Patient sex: F
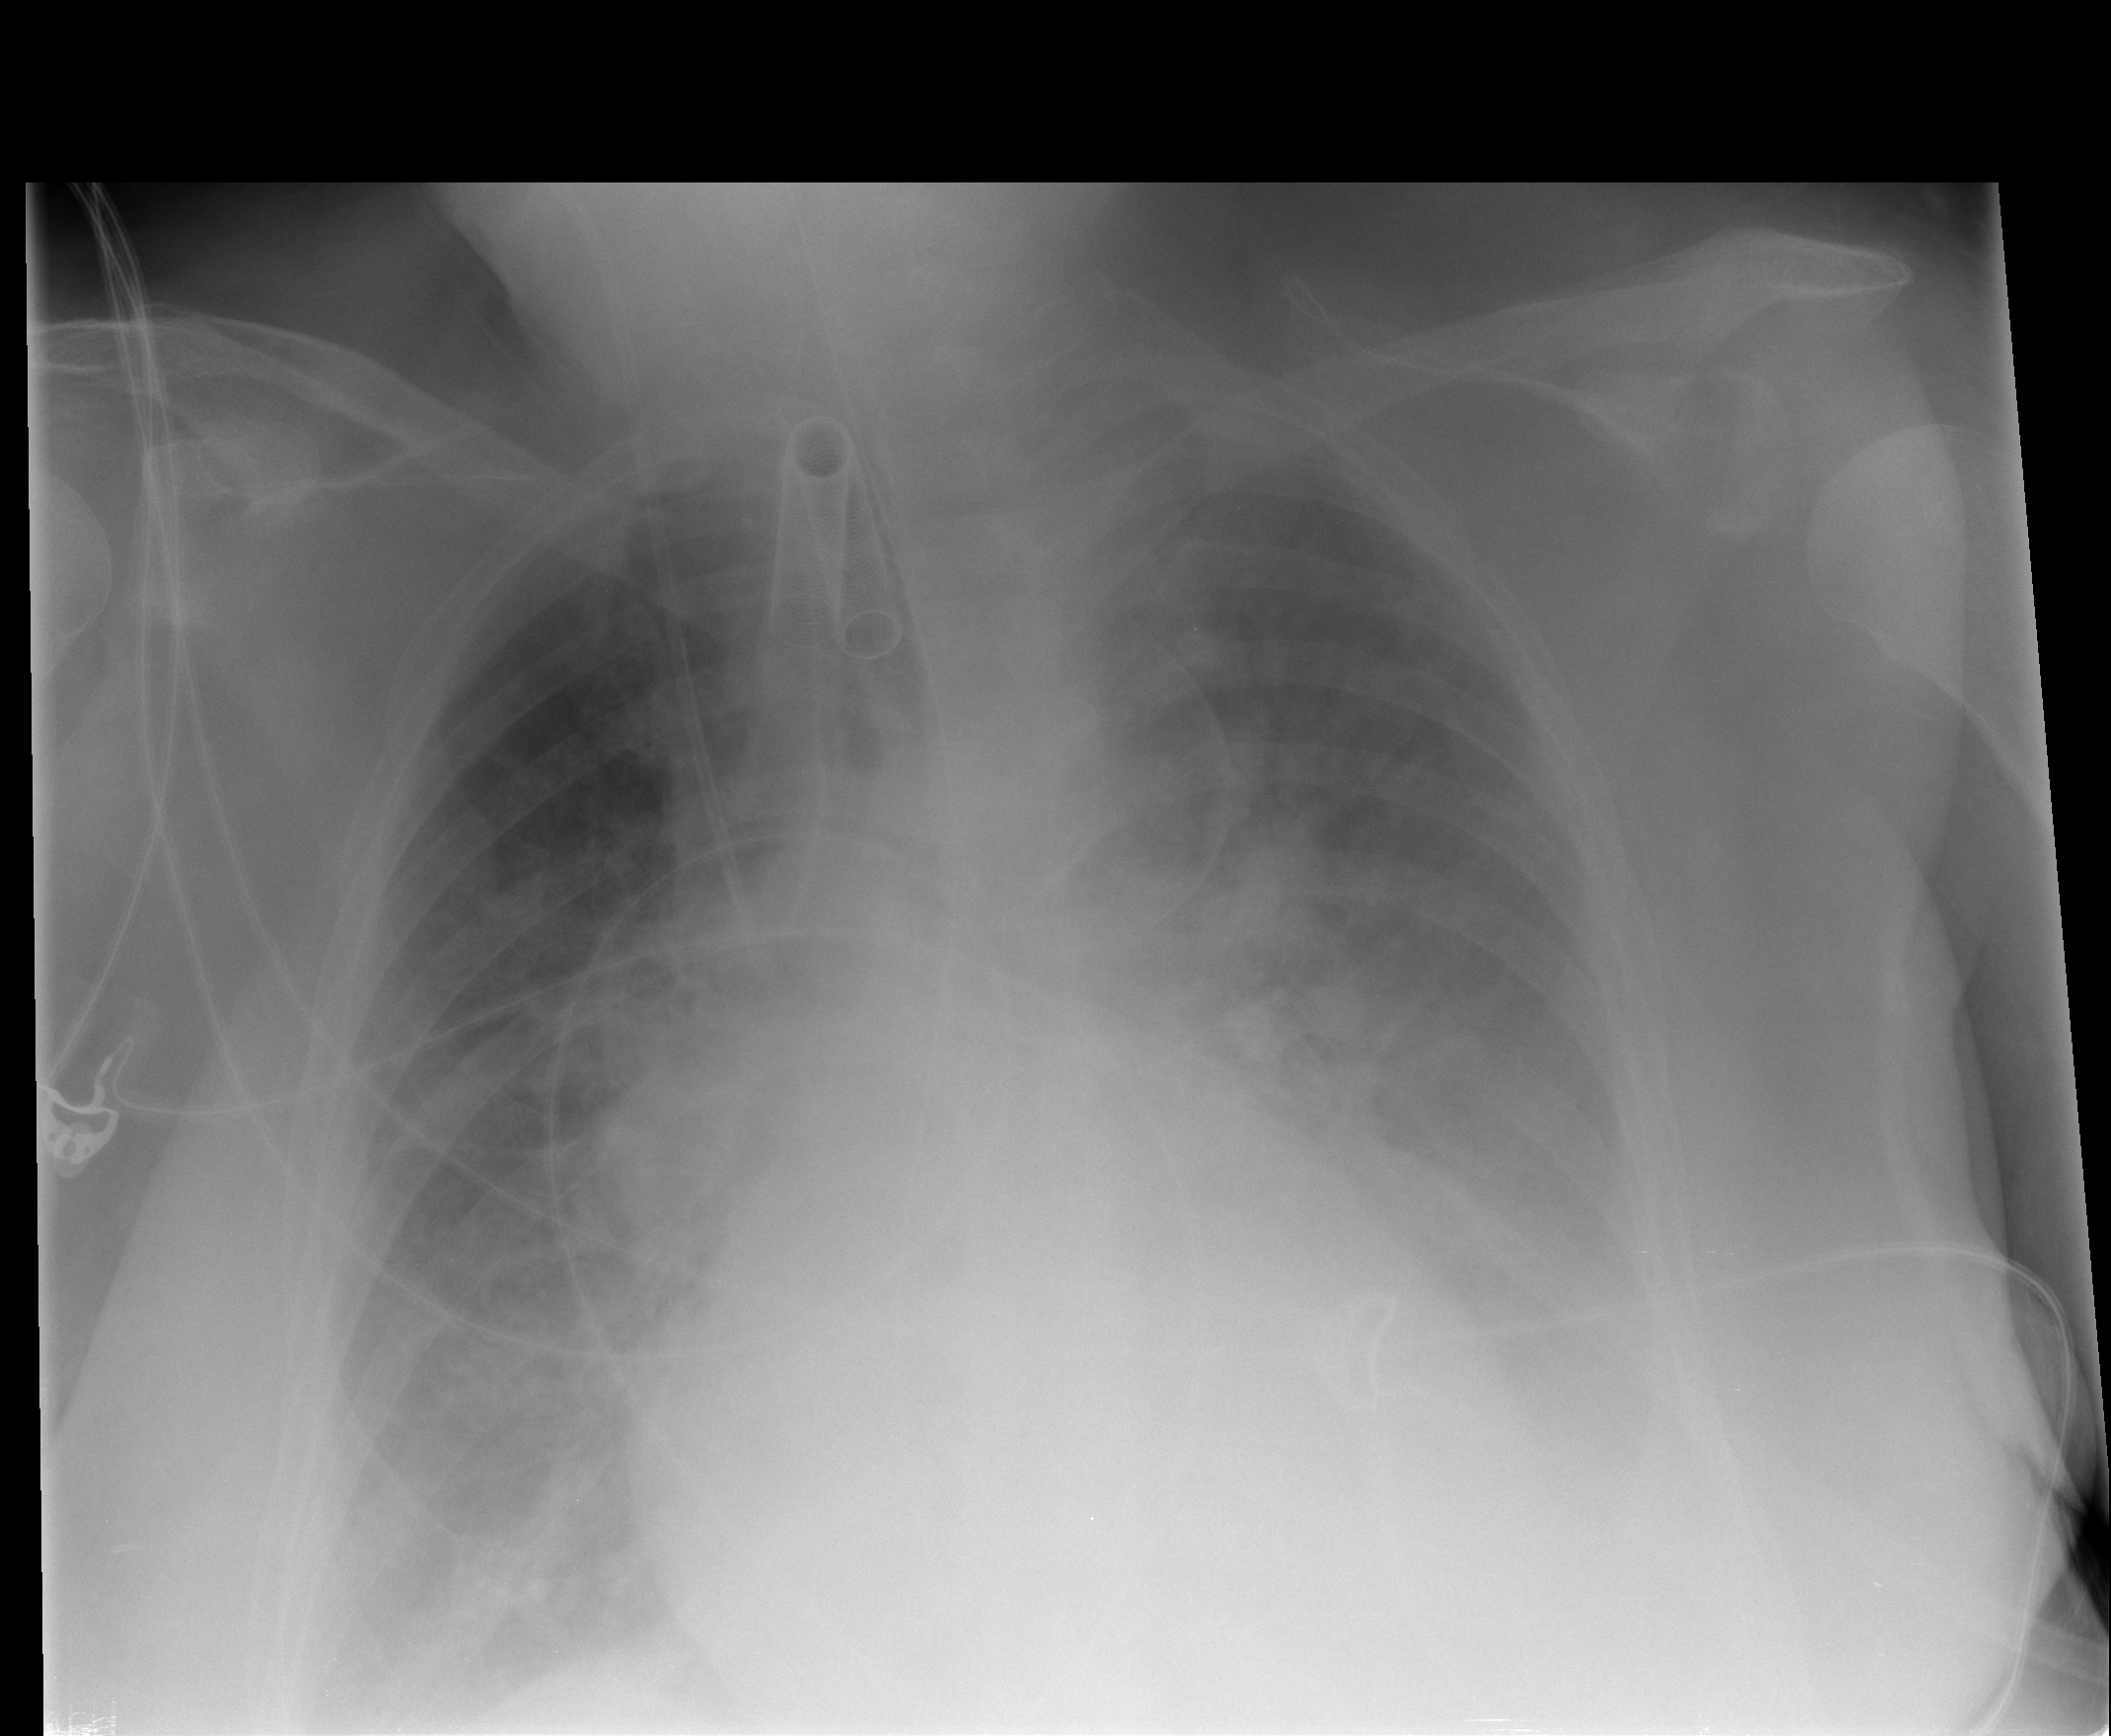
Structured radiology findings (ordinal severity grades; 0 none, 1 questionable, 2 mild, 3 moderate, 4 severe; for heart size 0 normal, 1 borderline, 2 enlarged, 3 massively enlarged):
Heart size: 2
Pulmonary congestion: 0
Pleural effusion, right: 2
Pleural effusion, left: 3
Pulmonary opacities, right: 0
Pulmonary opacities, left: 0
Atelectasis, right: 2
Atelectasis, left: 3